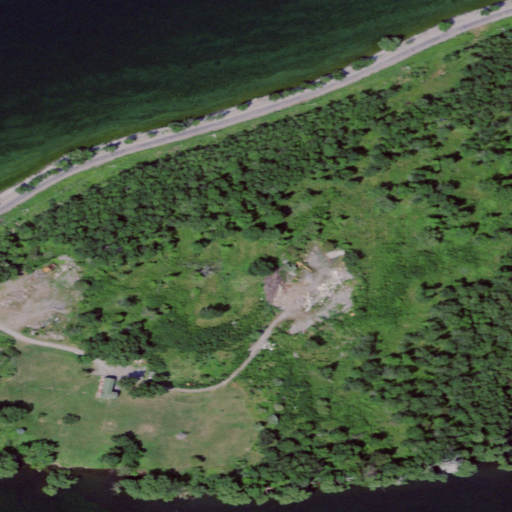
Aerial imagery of island in New York named Hoveys Island containing pasture, deciduous forest, open water, high intensity development, medium intensity development, herbaceous wetlands, open development, evergreen forest, low intensity development, and shrub